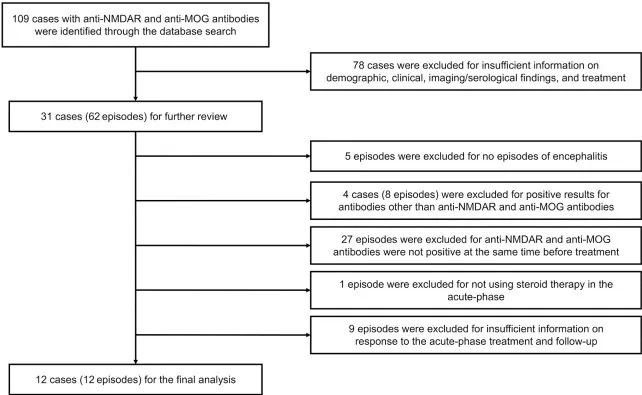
Study flowchart.
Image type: chart (chart)